RGB frame:
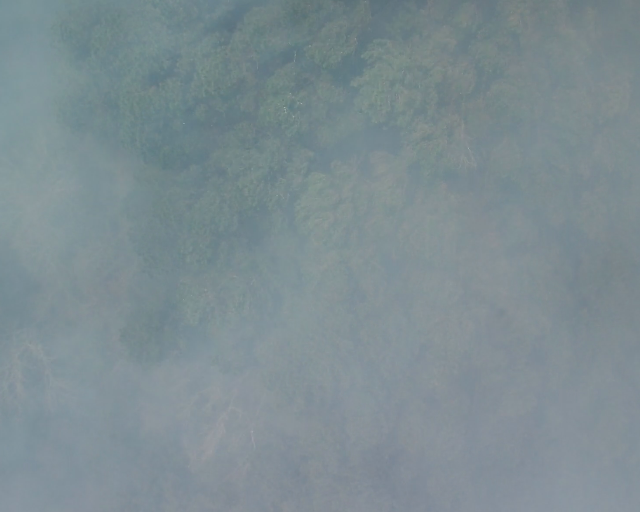
Thermal frame:
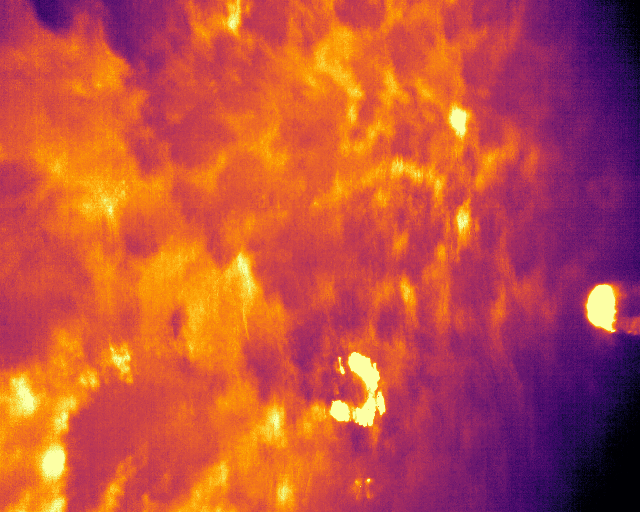
Captured: 2026-02-26 02:30:56
Pixels at or above 80 °C: 22 (fraction of frame: 6.7138671875e-05)